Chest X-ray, PA view. Patient: 23 years old, sex M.
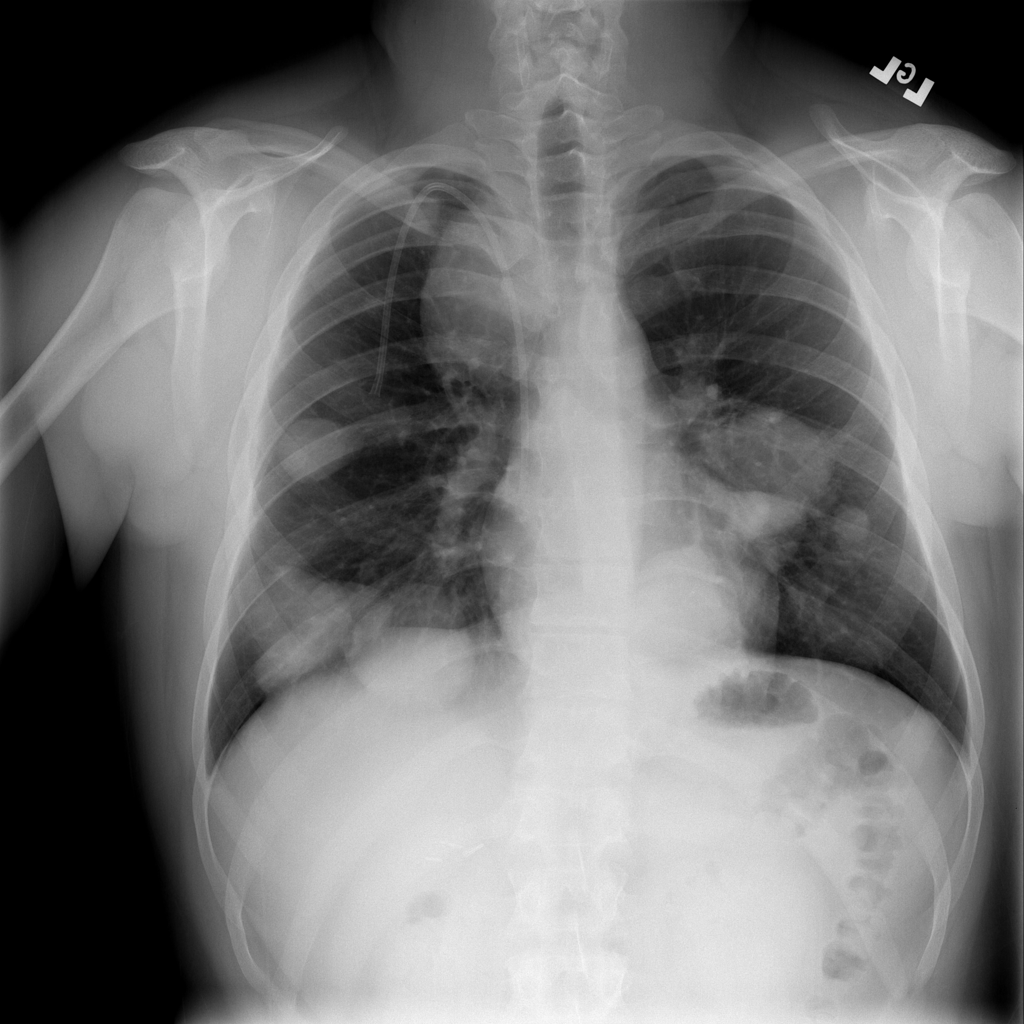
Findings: Mass